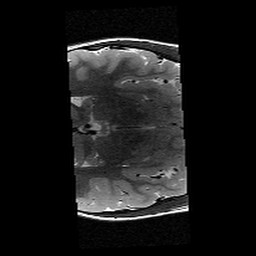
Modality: T2w
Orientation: axial
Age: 9
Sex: female
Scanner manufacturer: siemens
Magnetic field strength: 3 T
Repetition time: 9.23 s
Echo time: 0.067 s